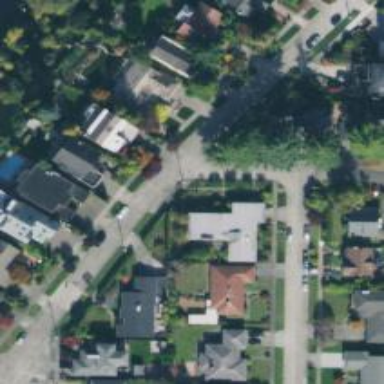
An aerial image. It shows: Residential road with sidewalk on the left.